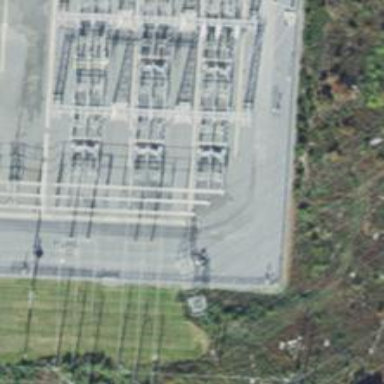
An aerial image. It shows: Switch used for power control.